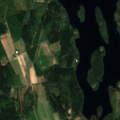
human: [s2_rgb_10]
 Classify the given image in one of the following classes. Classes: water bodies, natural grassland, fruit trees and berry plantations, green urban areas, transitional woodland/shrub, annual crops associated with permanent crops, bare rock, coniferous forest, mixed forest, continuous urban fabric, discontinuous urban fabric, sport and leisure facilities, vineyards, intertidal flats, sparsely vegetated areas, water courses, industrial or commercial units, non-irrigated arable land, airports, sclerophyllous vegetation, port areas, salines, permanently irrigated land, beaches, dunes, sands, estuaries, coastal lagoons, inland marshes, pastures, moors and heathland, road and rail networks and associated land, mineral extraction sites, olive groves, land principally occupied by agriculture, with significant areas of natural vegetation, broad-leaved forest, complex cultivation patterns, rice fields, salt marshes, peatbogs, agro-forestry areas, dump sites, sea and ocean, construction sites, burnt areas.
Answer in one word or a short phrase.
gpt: land principally occupied by agriculture, with significant areas of natural vegetation, coniferous forest, mixed forest, transitional woodland/shrub, water bodies